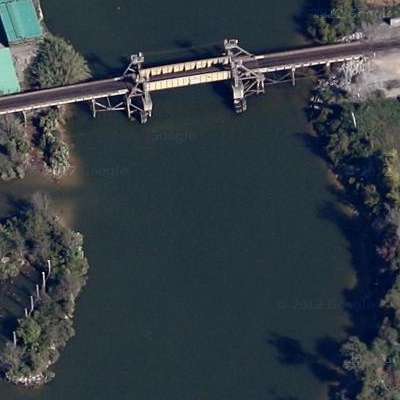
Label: dRiverLake